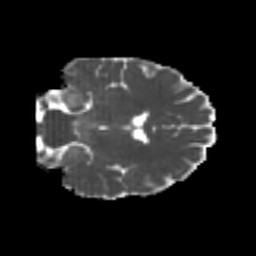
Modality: MD
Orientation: coronal
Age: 26
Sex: female
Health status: healthy
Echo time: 0.074 s